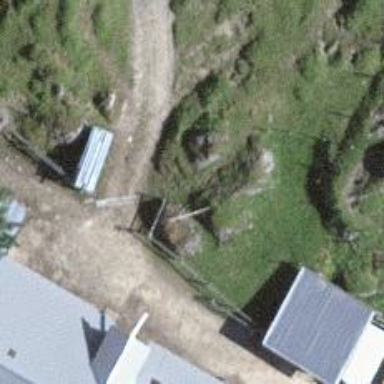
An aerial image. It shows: Hut.